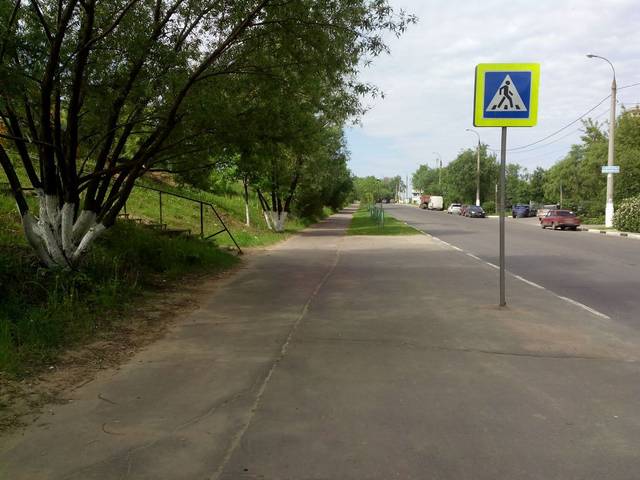
Region: Russia
Coordinates: 55.663, 37.293